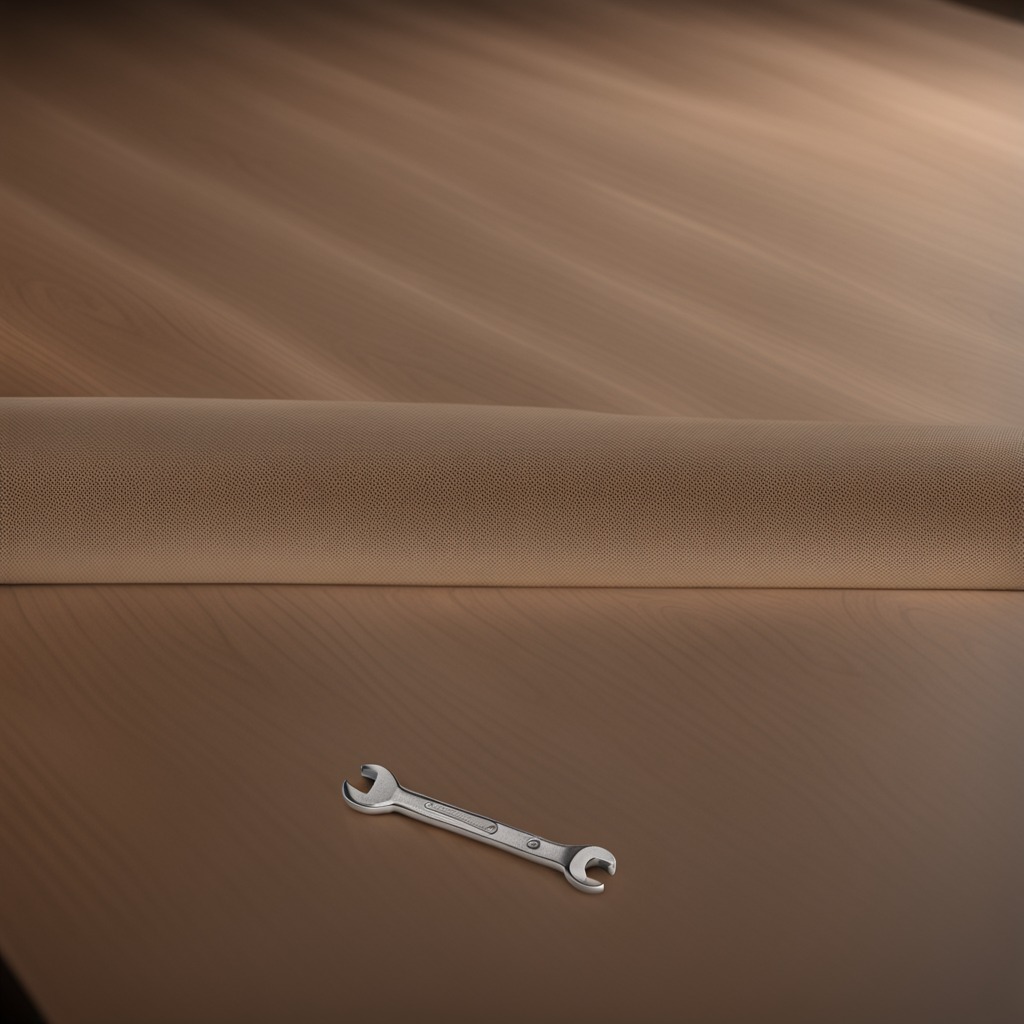
An wrench is lying on the wooden table.